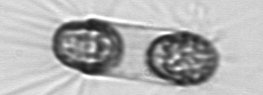
Label: Corethron_hystrix